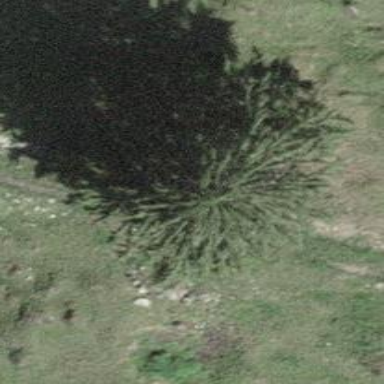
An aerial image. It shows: Beautiful tree in nature.